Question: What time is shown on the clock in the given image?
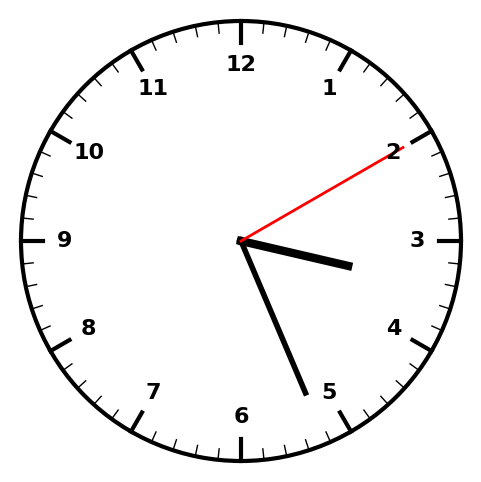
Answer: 03:26:10